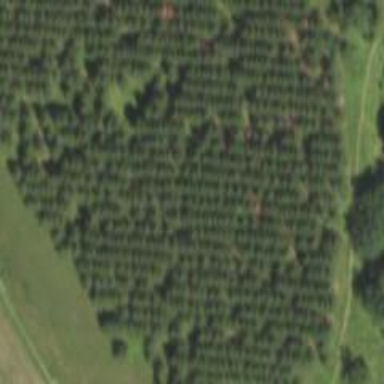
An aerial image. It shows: Plant nursery specializing in growing Christmas trees.